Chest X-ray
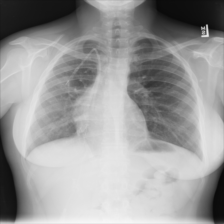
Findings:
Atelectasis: negative
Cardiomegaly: negative
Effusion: negative
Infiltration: negative
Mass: negative
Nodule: negative
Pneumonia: negative
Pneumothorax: negative
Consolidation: negative
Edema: negative
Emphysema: negative
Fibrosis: negative
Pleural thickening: negative
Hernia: negative